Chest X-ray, PA view. Patient: 64 years old, sex M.
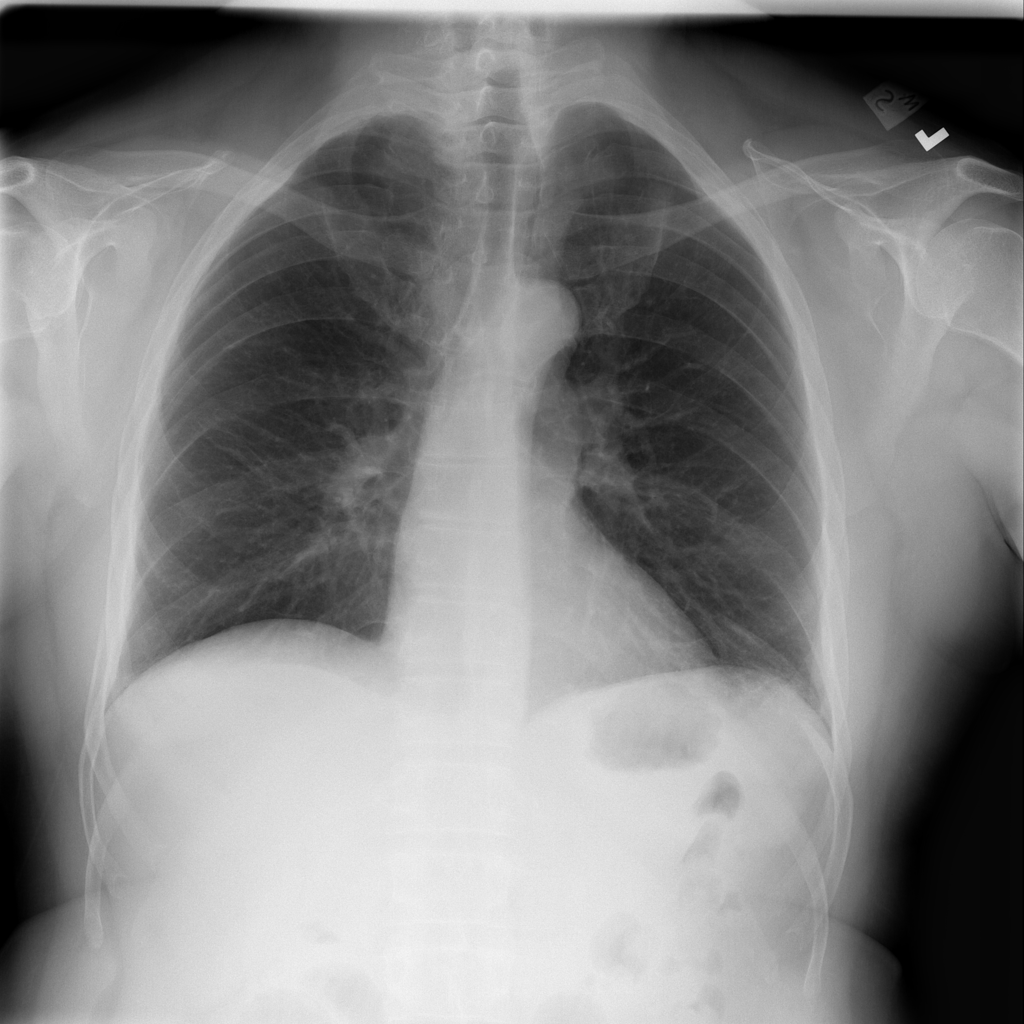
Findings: No Finding